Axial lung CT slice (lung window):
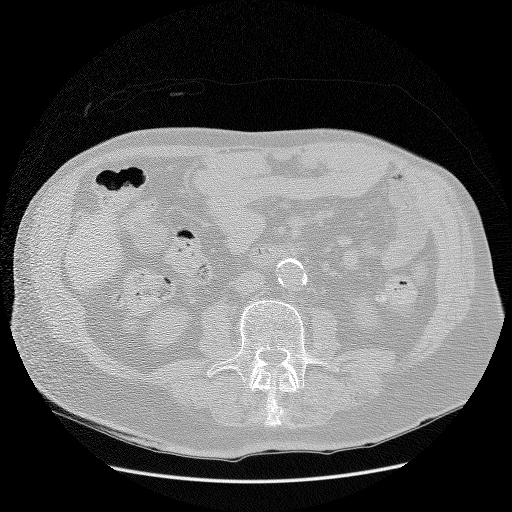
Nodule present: no